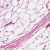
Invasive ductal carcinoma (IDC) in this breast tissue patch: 0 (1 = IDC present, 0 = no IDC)